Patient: sex F, age 62
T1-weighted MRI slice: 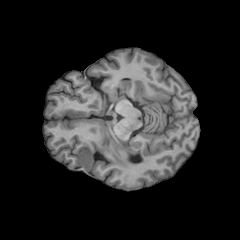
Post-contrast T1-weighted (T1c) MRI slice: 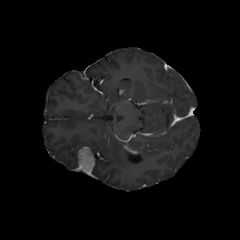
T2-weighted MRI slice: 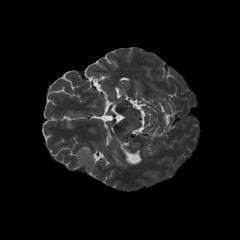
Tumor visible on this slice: yes
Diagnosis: Glioblastoma, IDH-wildtype
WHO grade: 4